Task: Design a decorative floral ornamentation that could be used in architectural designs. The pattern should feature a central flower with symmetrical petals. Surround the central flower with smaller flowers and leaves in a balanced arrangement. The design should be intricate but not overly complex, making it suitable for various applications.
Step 686:
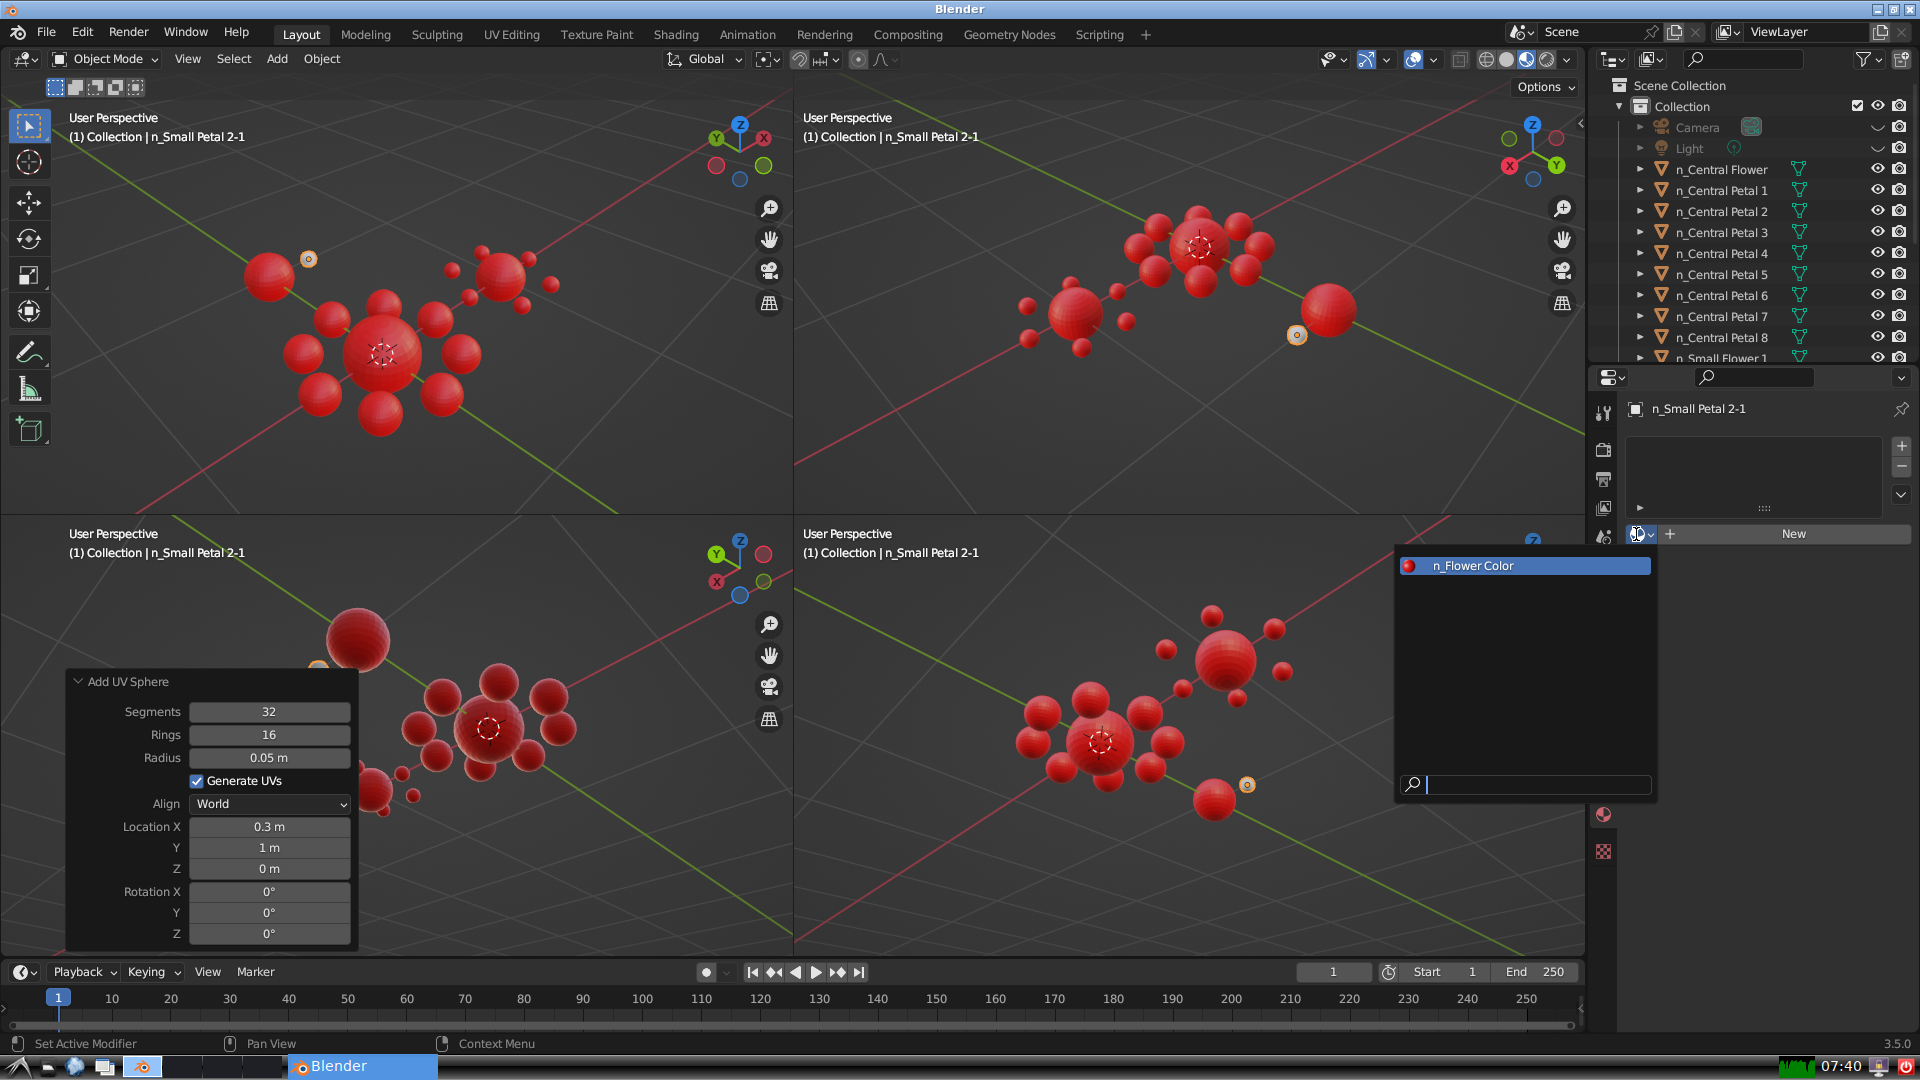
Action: input_text: n_Flower Color